Question: The below image explains all.

Why are the objects overlapping on the simulator?? how do I make them both of the same size.
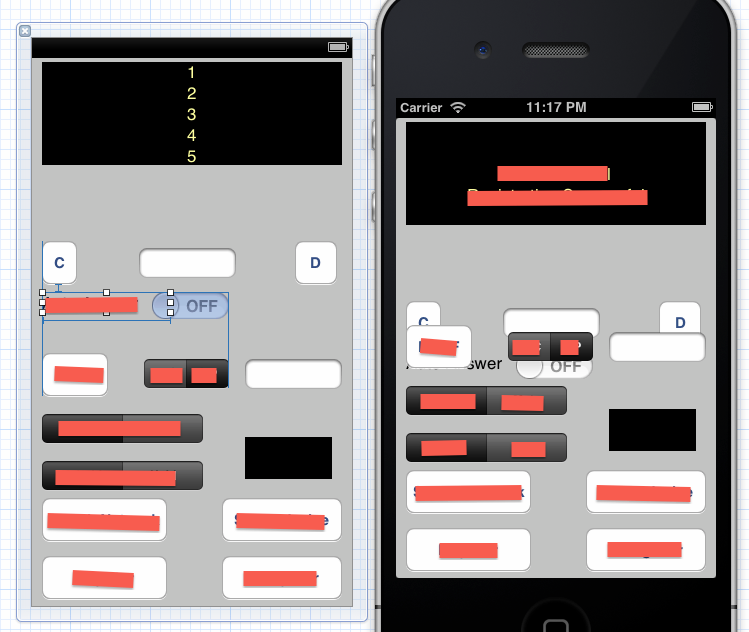
Answer: The top-level view in your xib is using the iPhone 5 screen size, but you're running the simulator in the iPhone 4 screen size, which is shorter. Since your xib appears to be using autolayout, you need to adjust the constraints on your objects so that the objects are repositioned and/or resized the way you want for the smaller screen size.